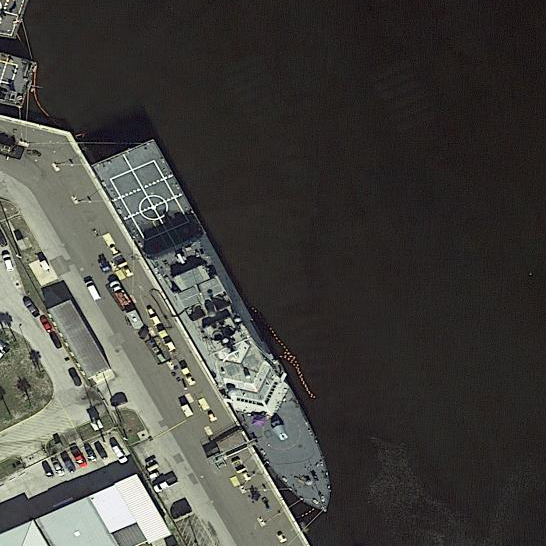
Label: Freedom-class_combat_ship